Question: I have rather an odd query.
I have a horizontal list of links that use borders to simulate a 'pipe' separator, that can split over two lines - see <URL>
I want the first item of the second line to not have a 'pipe' separator. That is, I want this effect:
I do not know what the length of each link will be in advance, nor do I know how many links there will be, or whether I will even have enough links for more than one line in the first place. Therefore I cannot arbitrarily set a class on a particular item.
I cannot absolutely place an image over the borders of the left items, because my background colour is not always white - sometimes it is a coloured gradient.
Are there any ways to do this in pure CSS? If not, are there any Javascript solutions?
I have heard of a CSS clipping property, but I'm told it doesn't work on older browsers (and my solution needs to support IE7+). I'm stumped for alternatives.
Thanks in advance.
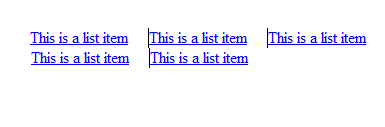
Answer: It's messy, but this might work.
'''
<div id="menu">
<ul class="list">
<li>This is a list item</li>
<li>This is a list item</li>
<li>This is a list item</li>
<li>This is a list item</li>
</ul>
</div>
'''
'''
.menu{overflow:hidden;}
ul#list{margin-left:-1px;}
ul#list li{border-left:solid 1px;}
'''